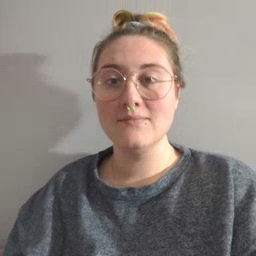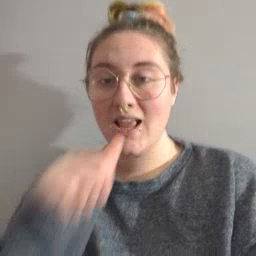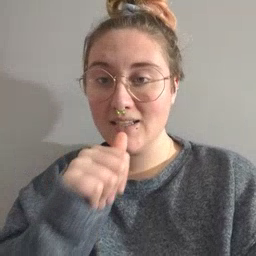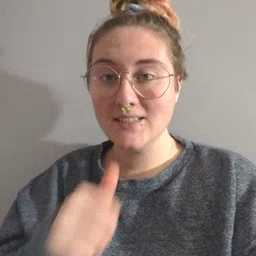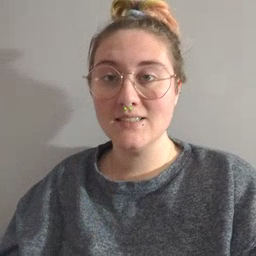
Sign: nuts